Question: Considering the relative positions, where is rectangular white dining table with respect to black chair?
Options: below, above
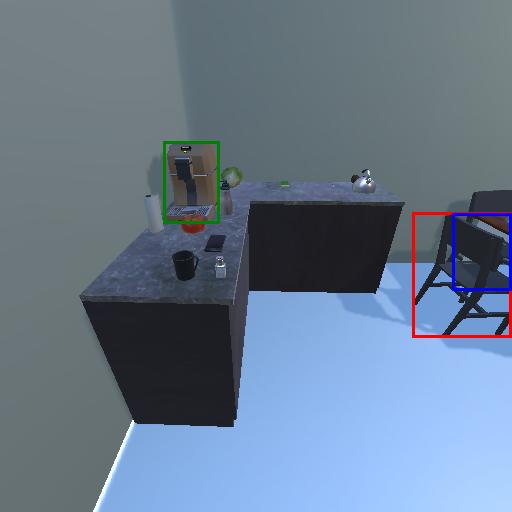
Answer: below